Field crop: maize
Growth stage: 2
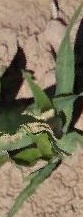
Species: maize